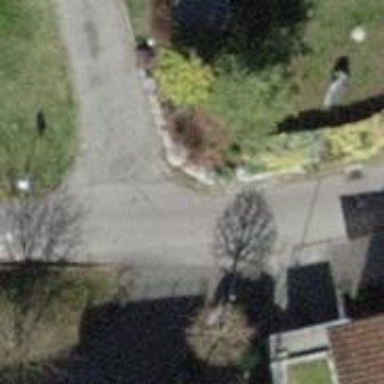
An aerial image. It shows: Residential road with asphalt surface.